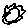
Label: sun